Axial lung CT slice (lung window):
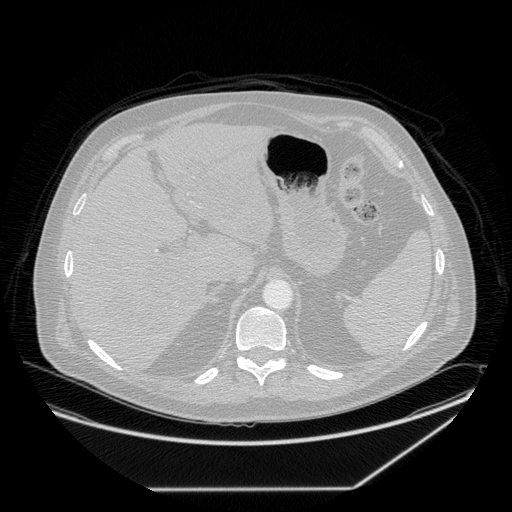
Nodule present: no